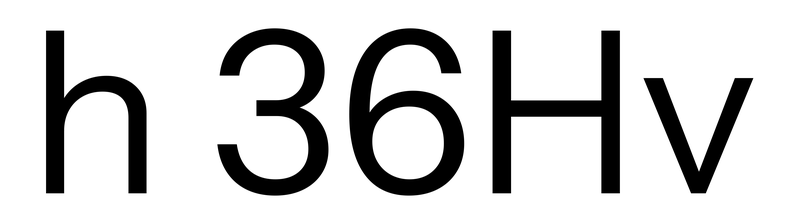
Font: InstrumentSans_Regular